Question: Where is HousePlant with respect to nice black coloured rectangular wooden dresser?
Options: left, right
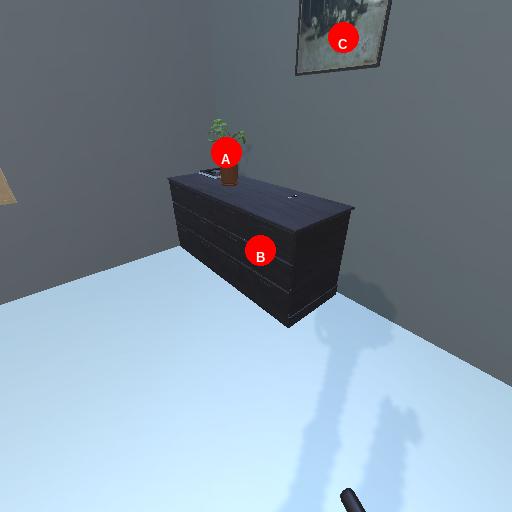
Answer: left